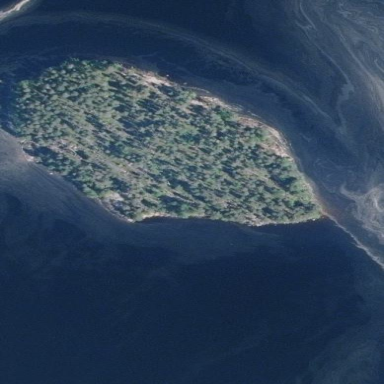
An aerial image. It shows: Islet.